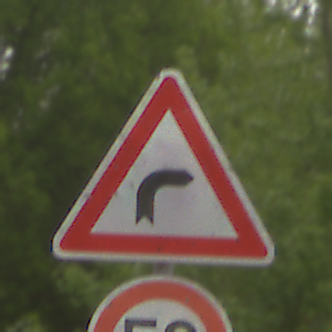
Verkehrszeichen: KurveRechts
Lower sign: Geschwindigkeit50
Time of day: MorningAfternoon
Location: Outdoor (Nature)
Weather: Overcast
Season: NotSpecified
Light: Natural